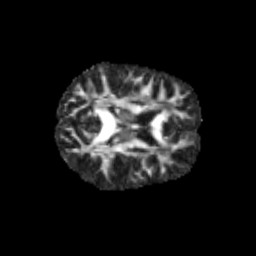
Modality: FA
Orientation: axial
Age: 10
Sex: female
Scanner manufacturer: siemens
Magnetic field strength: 3 T
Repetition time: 3.8 s
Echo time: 0.07 s